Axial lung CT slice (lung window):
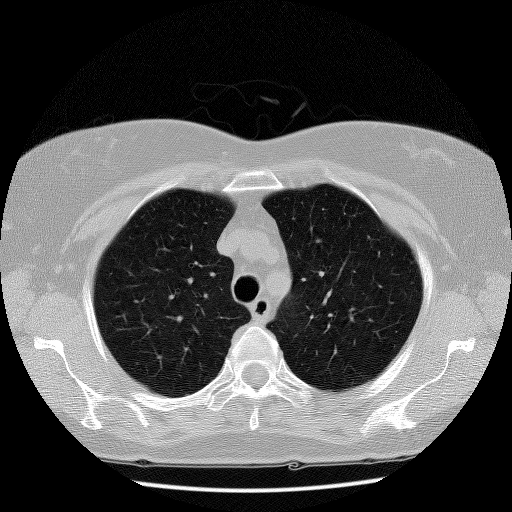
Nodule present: no